Field crop: maize
Growth stage: 2
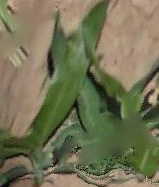
Species: maize